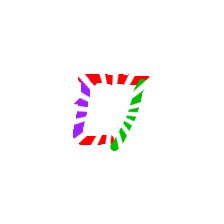
Shape: trapezoid